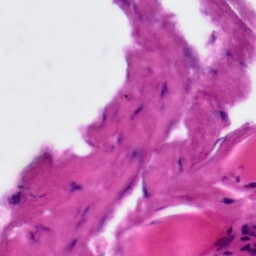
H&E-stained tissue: Tonsil